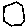
Label: hexagon